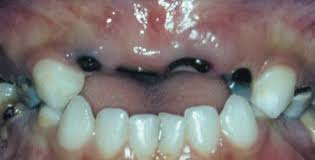
Condition: Caries